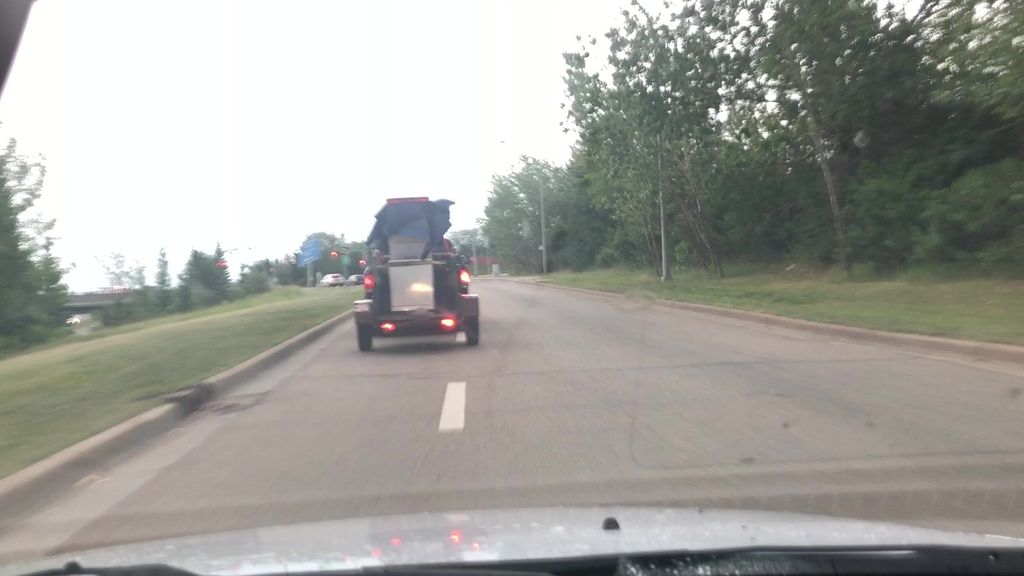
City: edmonton